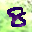
Label: 8